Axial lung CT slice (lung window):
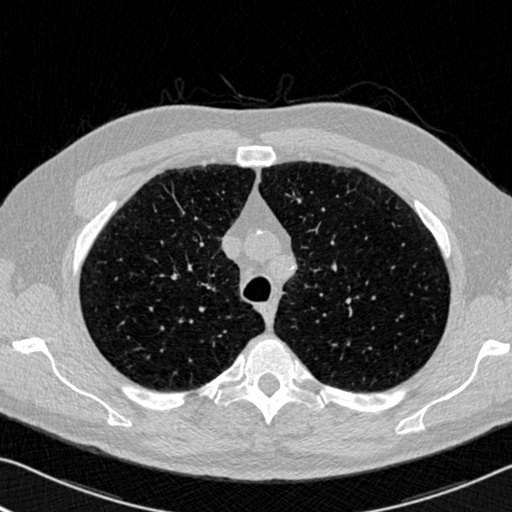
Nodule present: no